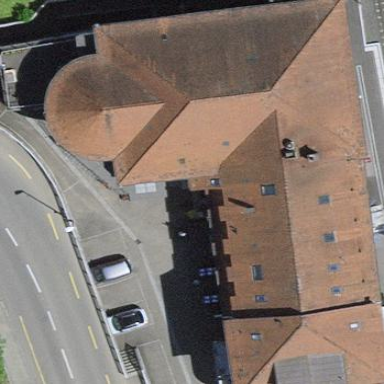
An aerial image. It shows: Hotel building.